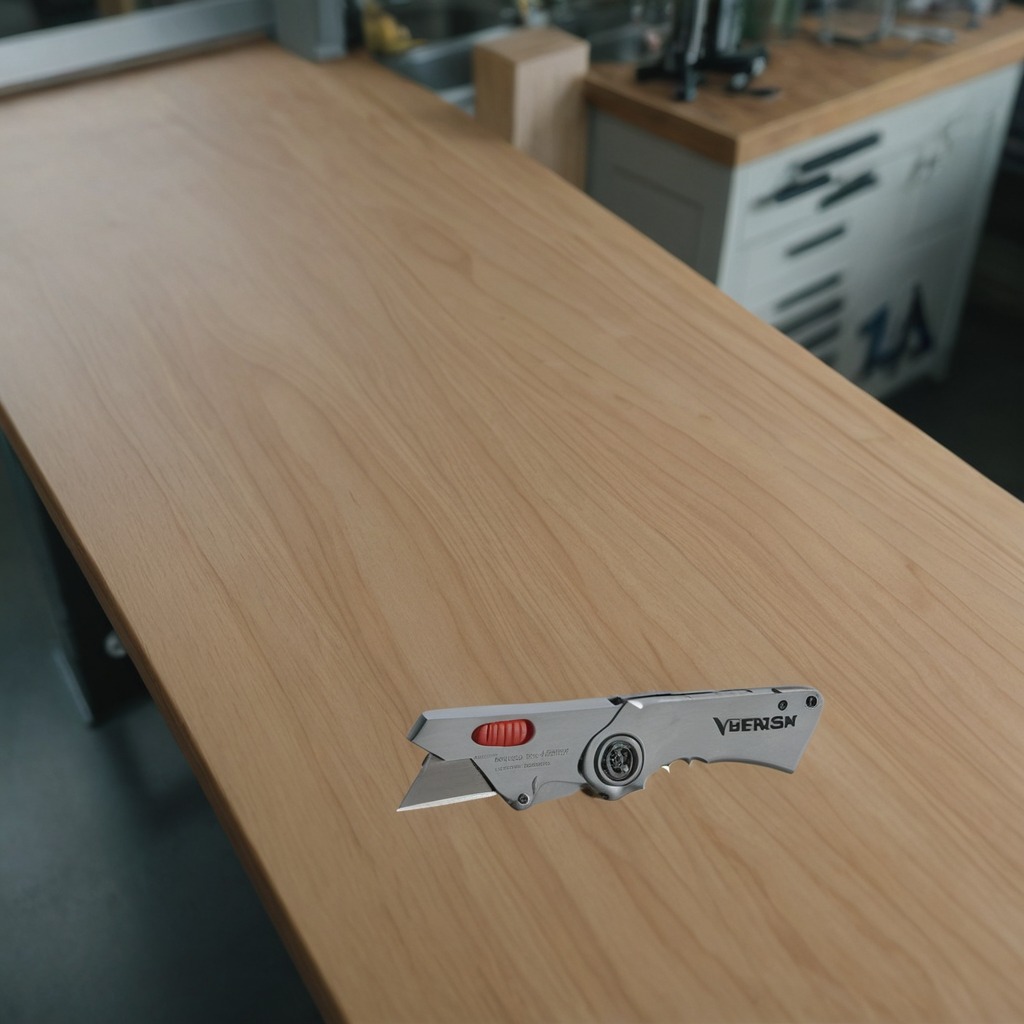
A utility knife is lying on the workbench inside a coastal fishing gear workshop.